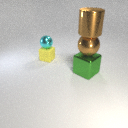
small cyan metal sphere above small yellow rubber cube